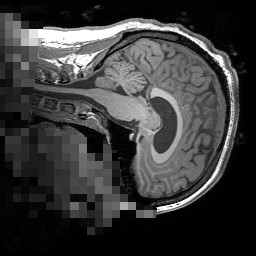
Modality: T1w
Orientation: sagittal
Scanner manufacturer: siemens
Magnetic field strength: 3 T
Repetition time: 1.5 s
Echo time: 0.00291 s